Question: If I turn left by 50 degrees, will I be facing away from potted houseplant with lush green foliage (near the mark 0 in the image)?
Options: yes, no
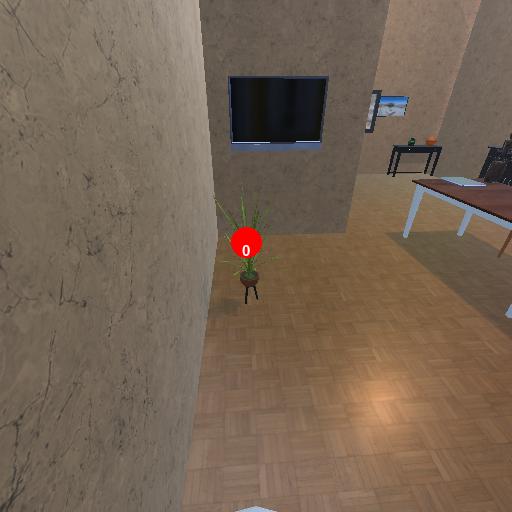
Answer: yes